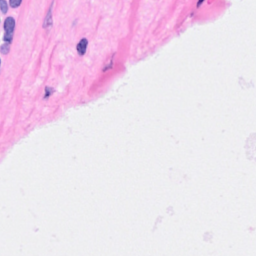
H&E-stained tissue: Breast